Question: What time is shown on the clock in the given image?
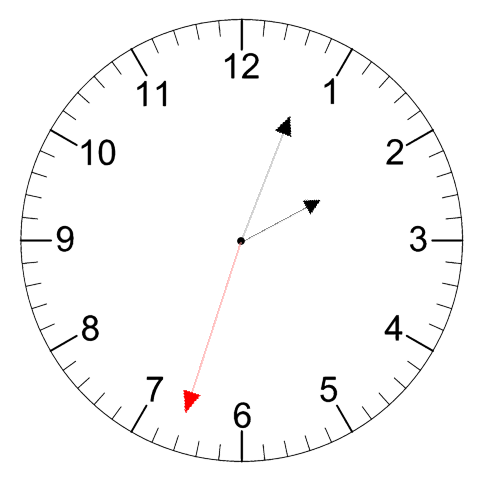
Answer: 02:03:33